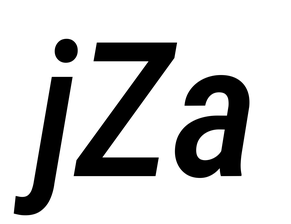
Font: Roboto-Italic_Condensed_Medium_Italic